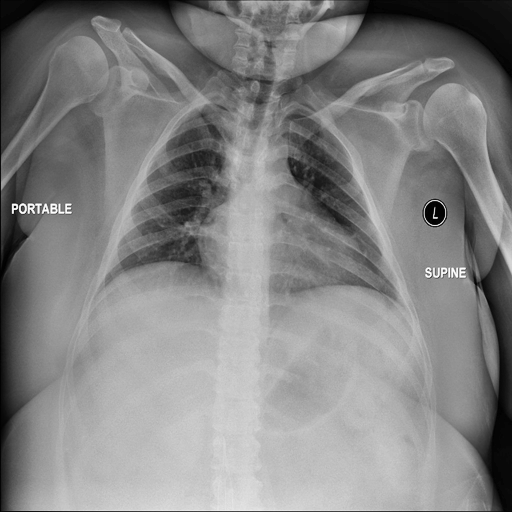
Finding: NORMAL